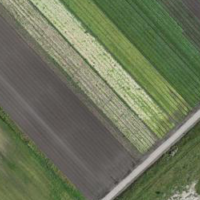
EUNIS habitat code: 52
Species observed at this site:
Cyperus esculentus
Charadrius hiaticula
Calidris pugnax